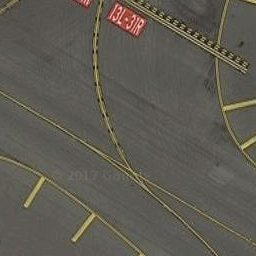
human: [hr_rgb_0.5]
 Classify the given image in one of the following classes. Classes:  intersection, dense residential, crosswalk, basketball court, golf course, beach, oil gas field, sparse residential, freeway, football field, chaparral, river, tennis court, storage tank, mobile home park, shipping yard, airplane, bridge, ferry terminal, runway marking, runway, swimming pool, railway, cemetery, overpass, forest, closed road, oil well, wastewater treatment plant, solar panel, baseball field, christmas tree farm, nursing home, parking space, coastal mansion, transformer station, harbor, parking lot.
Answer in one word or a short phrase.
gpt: runway marking